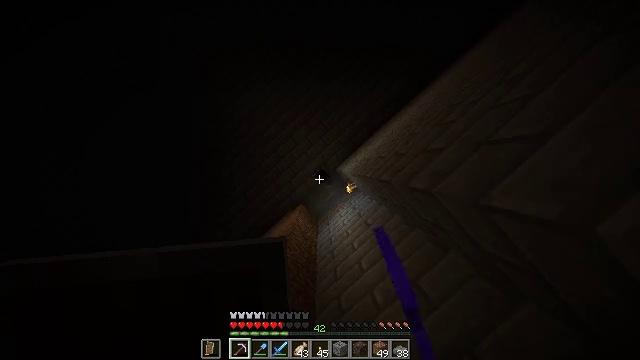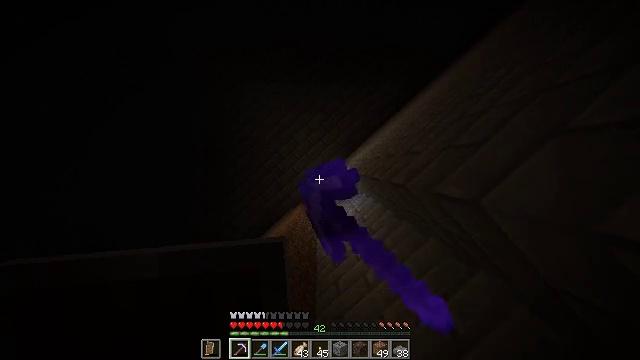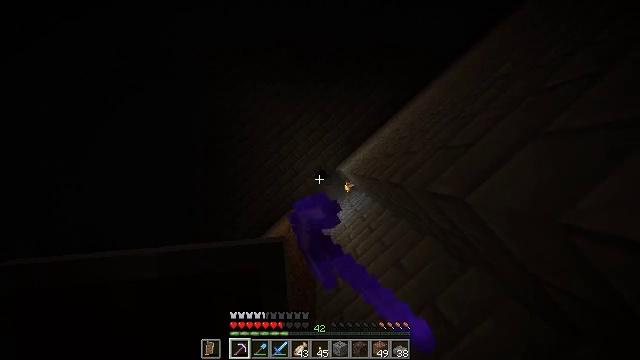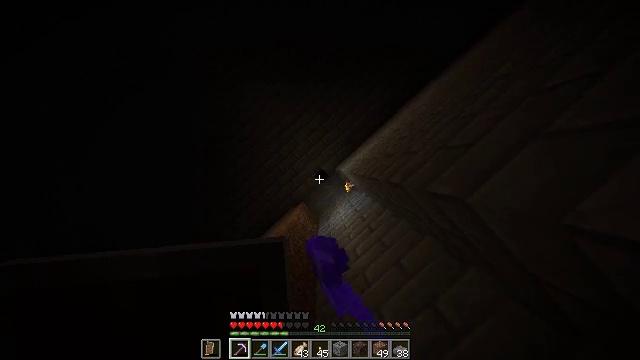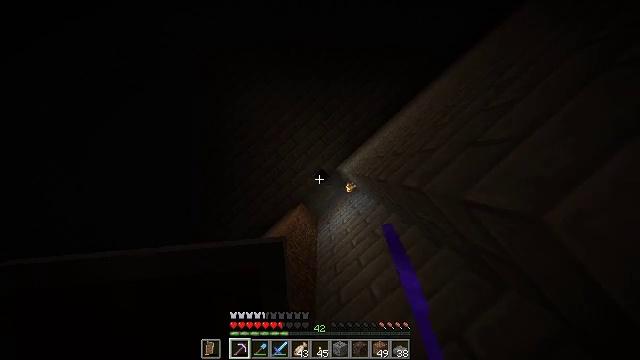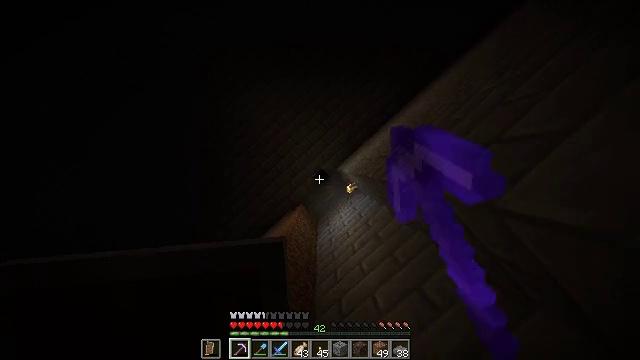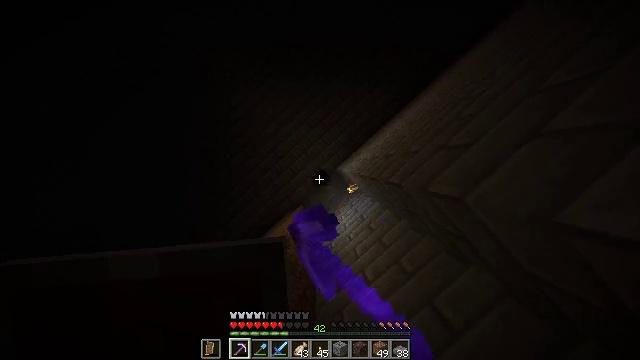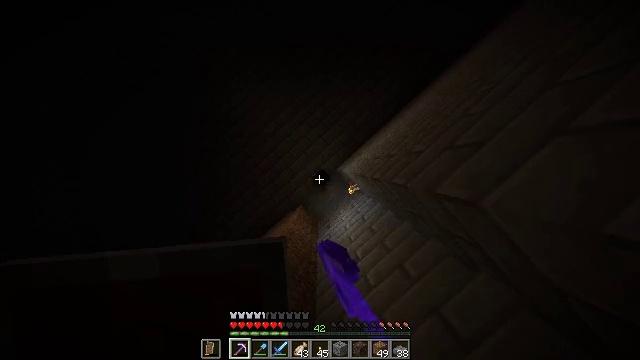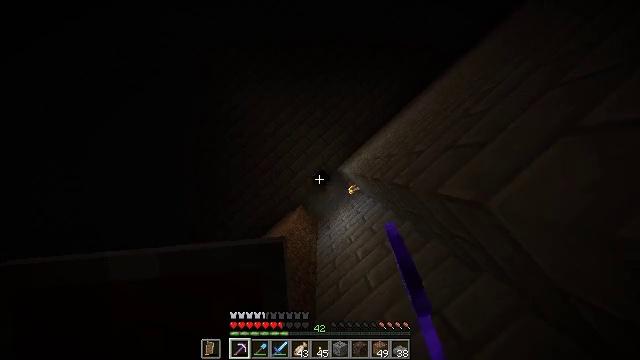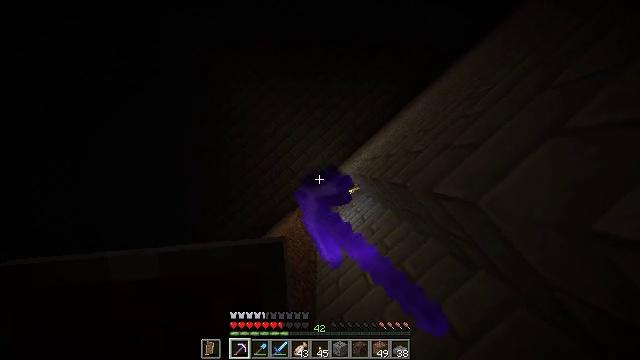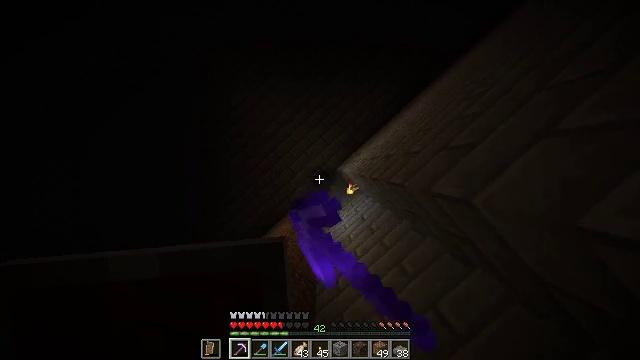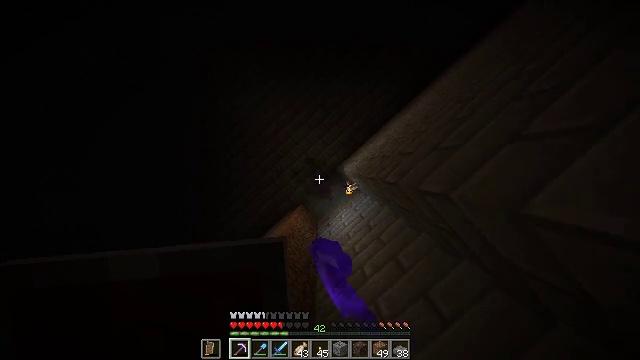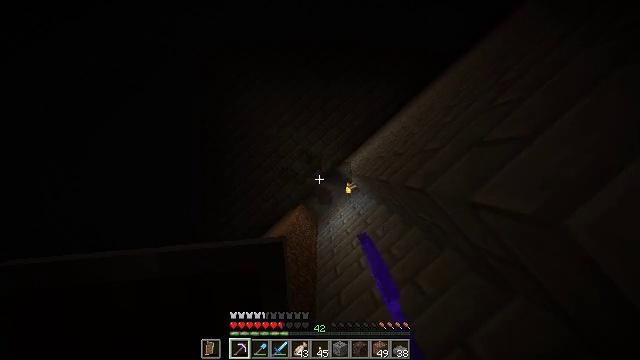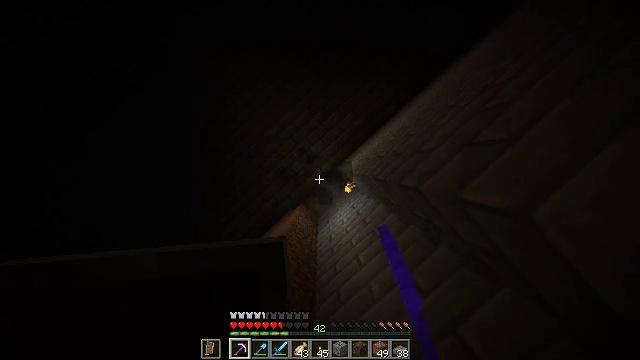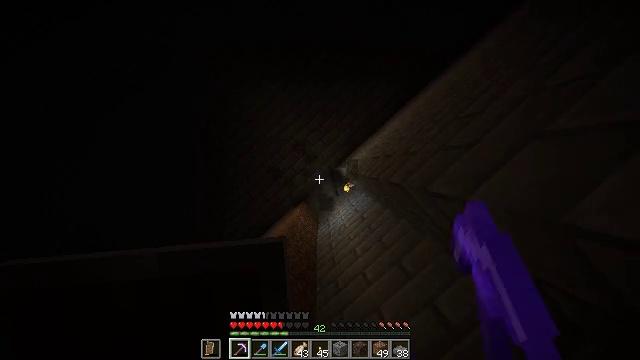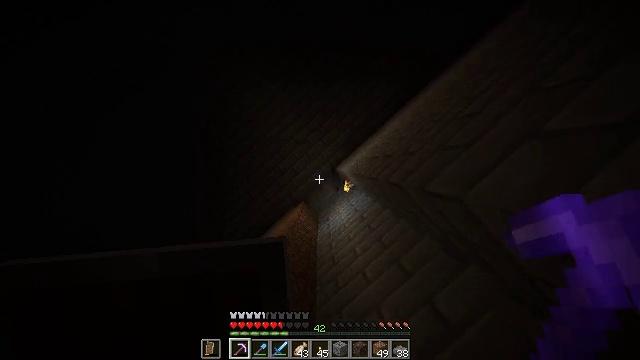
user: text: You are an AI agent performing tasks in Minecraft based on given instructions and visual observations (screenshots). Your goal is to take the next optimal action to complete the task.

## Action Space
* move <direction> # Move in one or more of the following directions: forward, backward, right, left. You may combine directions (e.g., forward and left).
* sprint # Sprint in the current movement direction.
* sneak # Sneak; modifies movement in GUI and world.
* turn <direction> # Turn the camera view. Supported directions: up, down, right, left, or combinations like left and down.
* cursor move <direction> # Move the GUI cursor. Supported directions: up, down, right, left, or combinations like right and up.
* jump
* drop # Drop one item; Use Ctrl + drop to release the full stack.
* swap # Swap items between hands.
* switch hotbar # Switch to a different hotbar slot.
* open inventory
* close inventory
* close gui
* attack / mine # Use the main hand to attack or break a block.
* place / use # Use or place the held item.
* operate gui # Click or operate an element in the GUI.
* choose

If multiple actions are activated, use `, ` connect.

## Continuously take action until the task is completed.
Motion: motion action
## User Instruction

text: Break the black stained glass pane to collect it.
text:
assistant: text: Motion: attack / mine, jump
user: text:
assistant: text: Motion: attack / mine, jump
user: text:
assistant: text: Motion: attack / mine, jump
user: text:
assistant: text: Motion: attack / mine, jump
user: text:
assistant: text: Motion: attack / mine, jump
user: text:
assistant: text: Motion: attack / mine, jump
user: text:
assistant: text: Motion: attack / mine, jump
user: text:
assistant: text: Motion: attack / mine, jump
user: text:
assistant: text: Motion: attack / mine, jump
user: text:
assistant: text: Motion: attack / mine, jump
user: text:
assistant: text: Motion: attack / mine, jump
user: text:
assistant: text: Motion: attack / mine, jump
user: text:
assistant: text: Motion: attack / mine, jump
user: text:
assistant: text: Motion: attack / mine, jump
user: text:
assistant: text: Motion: attack / mine, jump
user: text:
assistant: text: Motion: attack / mine, jump
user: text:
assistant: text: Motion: attack / mine, jump
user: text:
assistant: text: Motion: attack / mine, jump
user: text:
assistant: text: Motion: turn down, jump
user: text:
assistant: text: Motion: turn left and down
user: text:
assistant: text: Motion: turn left and down
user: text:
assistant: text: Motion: turn left and down
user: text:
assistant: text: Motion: turn left and down
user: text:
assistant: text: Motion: turn down
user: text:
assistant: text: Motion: turn right and down
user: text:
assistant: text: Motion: turn right and down
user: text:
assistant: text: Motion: turn right and down
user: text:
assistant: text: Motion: turn right and down
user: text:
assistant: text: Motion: turn right and down
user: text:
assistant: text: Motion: no_op